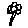
Label: flower